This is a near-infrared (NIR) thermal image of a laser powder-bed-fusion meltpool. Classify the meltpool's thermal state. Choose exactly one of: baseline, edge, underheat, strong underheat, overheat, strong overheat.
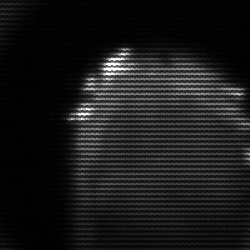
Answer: edge